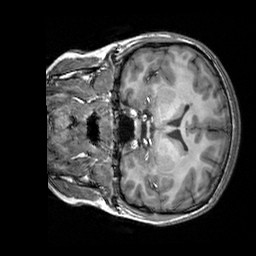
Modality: T1w
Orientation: coronal
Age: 21
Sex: female
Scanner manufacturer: siemens
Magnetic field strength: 3 T
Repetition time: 2.3 s
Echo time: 0.00303 s